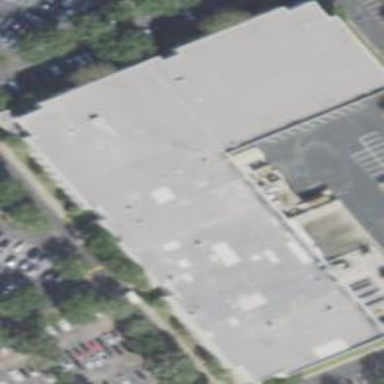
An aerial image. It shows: Commercial building.